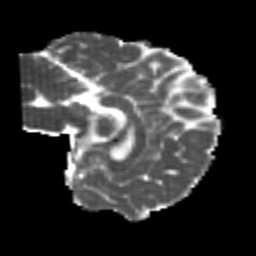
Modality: MD
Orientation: sagittal
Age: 20
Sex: female
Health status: healthy
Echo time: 0.074 s